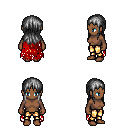
a pixel art fantasy rpg character, female body template, human, dark skin, red tattered cape, gold greaves, gray unkempt hairstyle, four views (front, back, left, right), 2x2 character sprite sheet, small pixel art, hard edges, no anti-aliasing